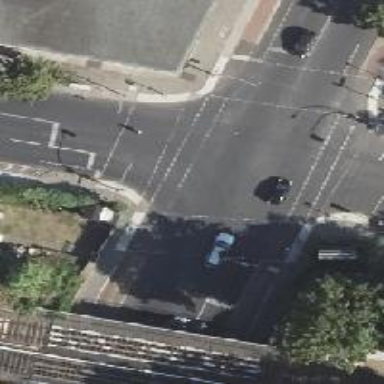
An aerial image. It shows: Road crossing with traffic signals.